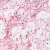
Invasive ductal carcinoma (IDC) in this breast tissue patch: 0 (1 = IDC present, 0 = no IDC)